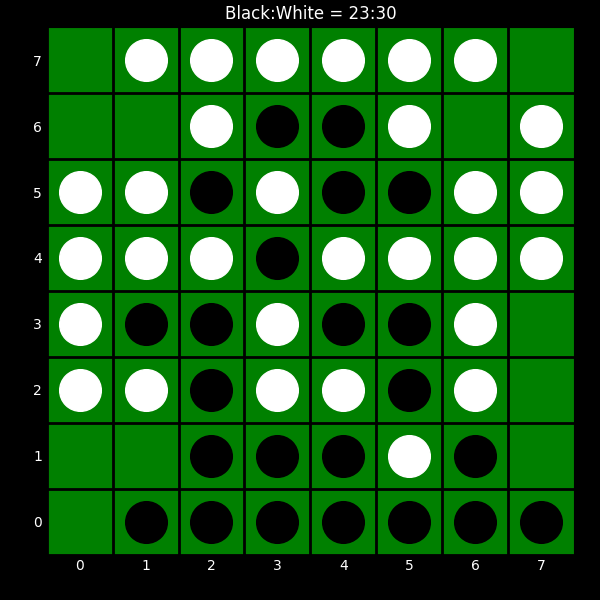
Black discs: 23
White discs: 30